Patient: sex M, age 21
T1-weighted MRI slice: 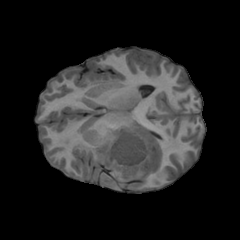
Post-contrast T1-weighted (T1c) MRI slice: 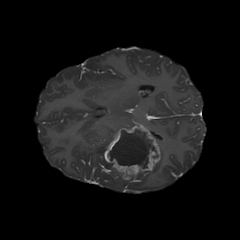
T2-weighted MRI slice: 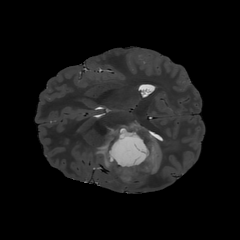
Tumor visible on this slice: yes
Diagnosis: Glioblastoma, IDH-wildtype
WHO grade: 4